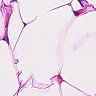
Metastatic tissue present: no